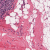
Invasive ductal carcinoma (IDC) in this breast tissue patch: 0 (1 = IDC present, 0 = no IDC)